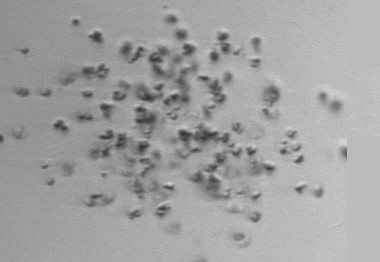
Label: Phaeocystis